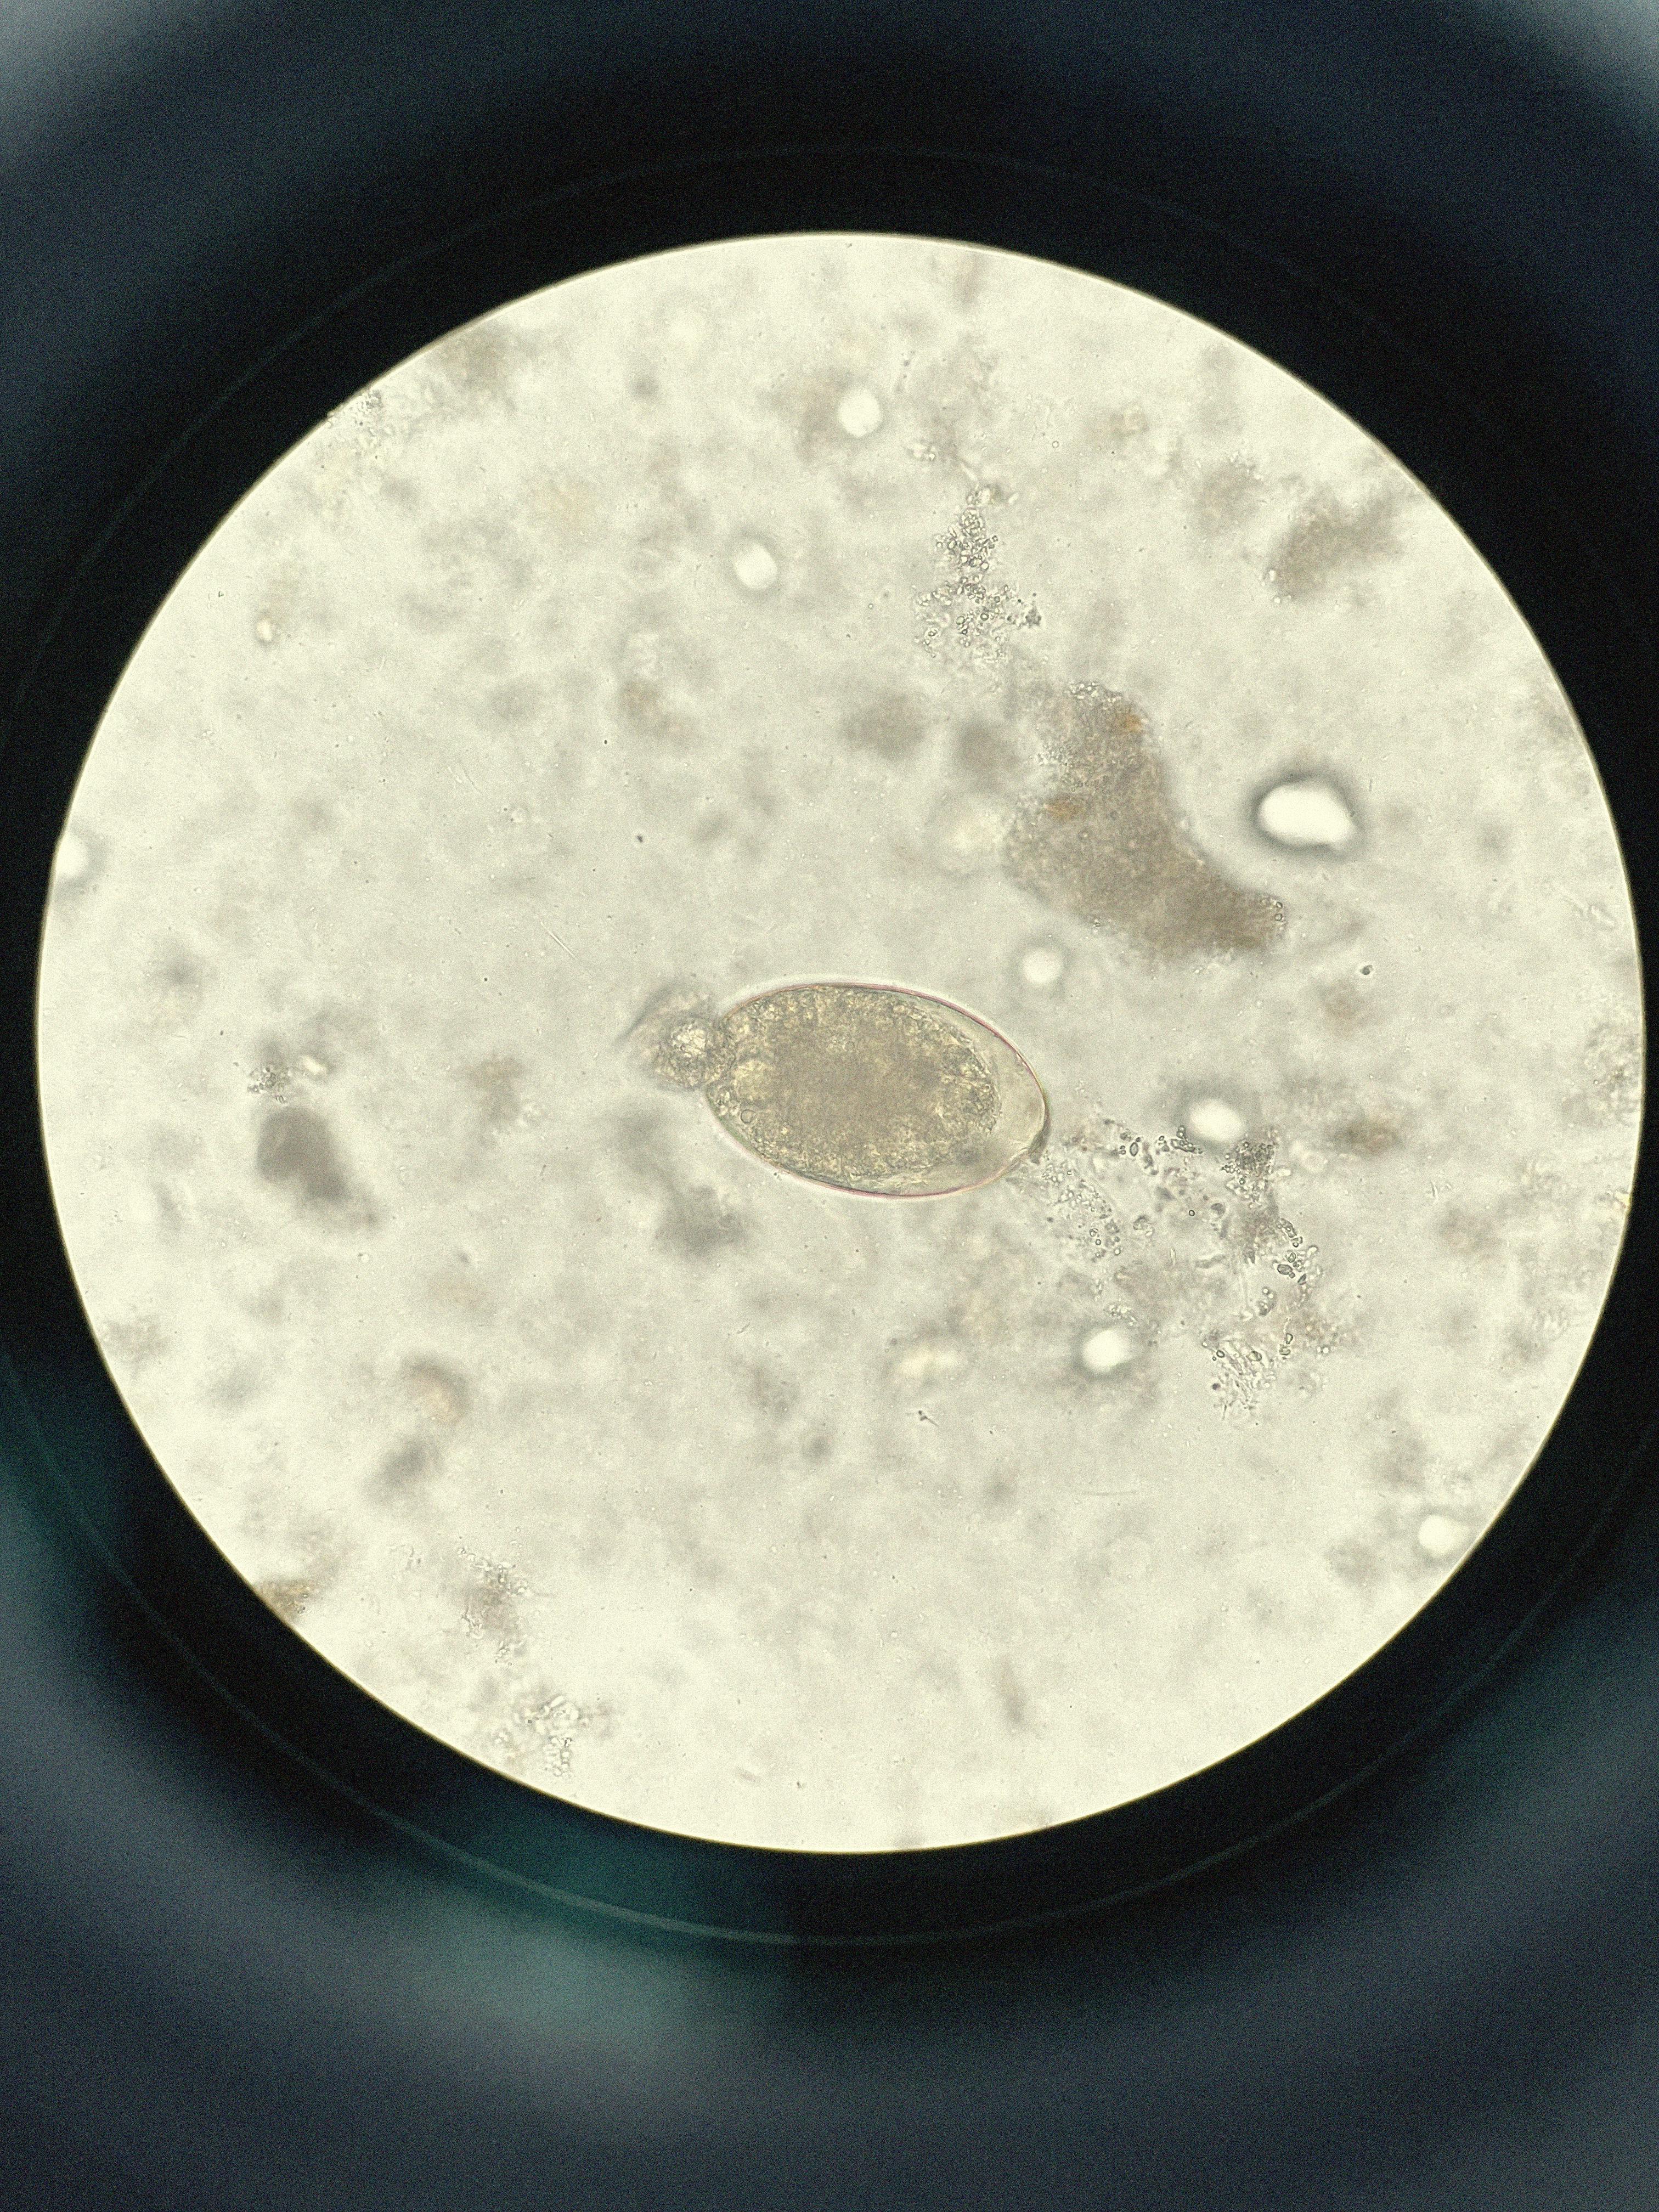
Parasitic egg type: Fasciolopsis buski